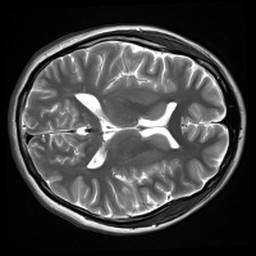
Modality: inplaneT2
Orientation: axial
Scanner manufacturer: siemens
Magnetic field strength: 3 T
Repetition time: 7.02 s
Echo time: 0.069 s